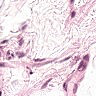
Metastatic tissue present: no